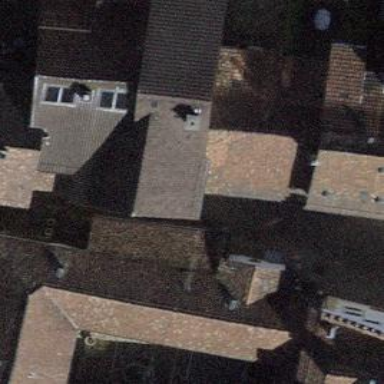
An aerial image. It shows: Terrace building.